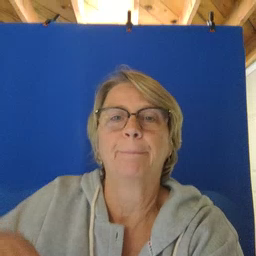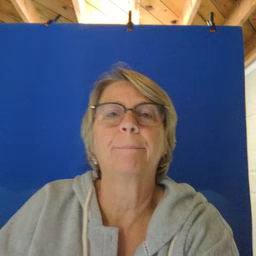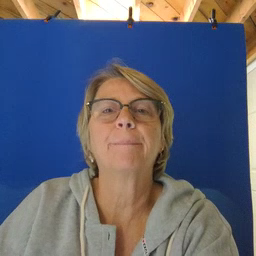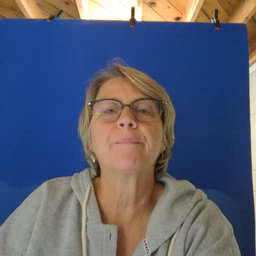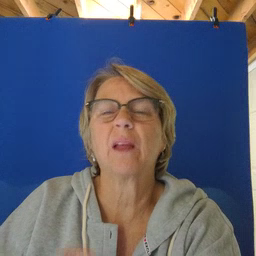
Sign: jump